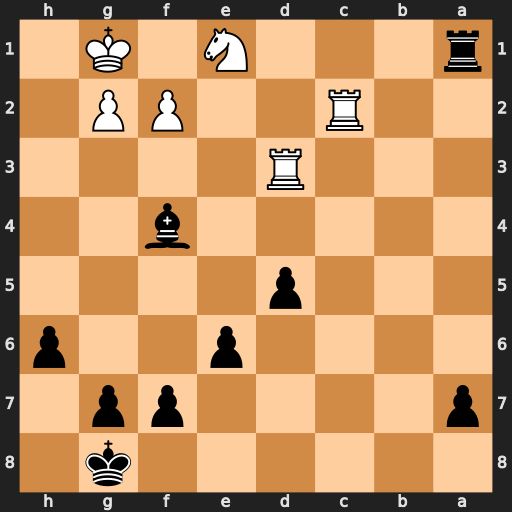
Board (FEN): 6k1/p4pp1/4p2p/3p4/5b2/3R4/2R2PP1/r3N1K1
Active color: b
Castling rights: -
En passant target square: -
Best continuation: Rxe1#